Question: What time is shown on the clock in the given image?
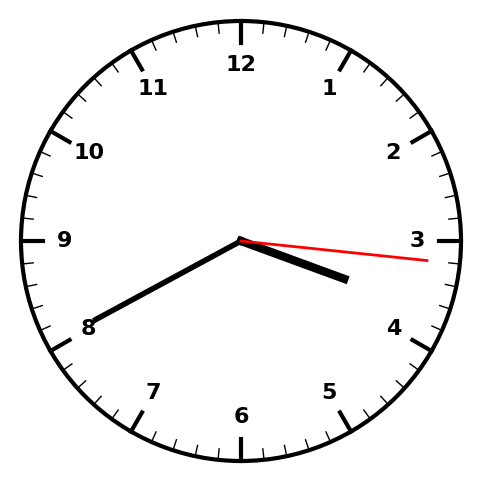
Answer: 03:40:16